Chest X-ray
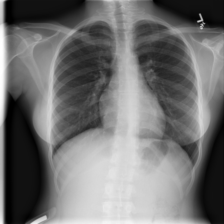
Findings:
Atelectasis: negative
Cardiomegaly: negative
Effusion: negative
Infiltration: negative
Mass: negative
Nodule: negative
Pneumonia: negative
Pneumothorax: negative
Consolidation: negative
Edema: negative
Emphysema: negative
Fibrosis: negative
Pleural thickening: negative
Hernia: negative